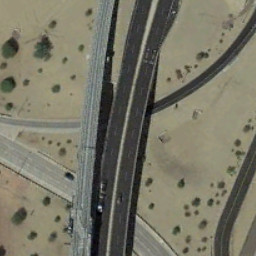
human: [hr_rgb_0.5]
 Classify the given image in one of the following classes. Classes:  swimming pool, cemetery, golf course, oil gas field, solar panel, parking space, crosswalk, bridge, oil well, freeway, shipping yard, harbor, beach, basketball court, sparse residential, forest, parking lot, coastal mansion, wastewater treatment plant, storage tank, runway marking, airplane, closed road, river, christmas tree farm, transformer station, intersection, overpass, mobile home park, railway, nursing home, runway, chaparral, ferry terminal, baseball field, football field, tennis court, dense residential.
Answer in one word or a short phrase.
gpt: overpass